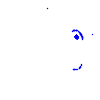
Particle: kaon